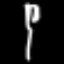
Label: fork